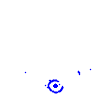
Particle: pion